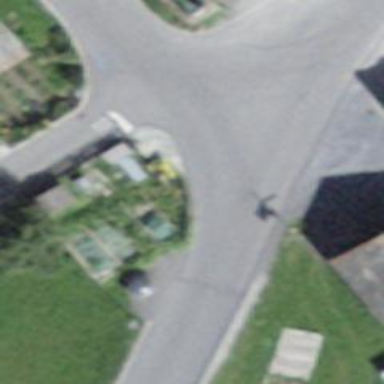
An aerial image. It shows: Historic wayside cross.